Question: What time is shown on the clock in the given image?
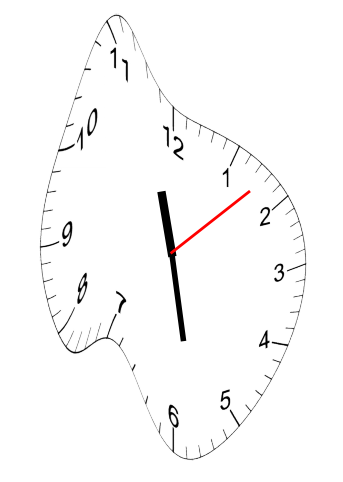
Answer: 11:28:08